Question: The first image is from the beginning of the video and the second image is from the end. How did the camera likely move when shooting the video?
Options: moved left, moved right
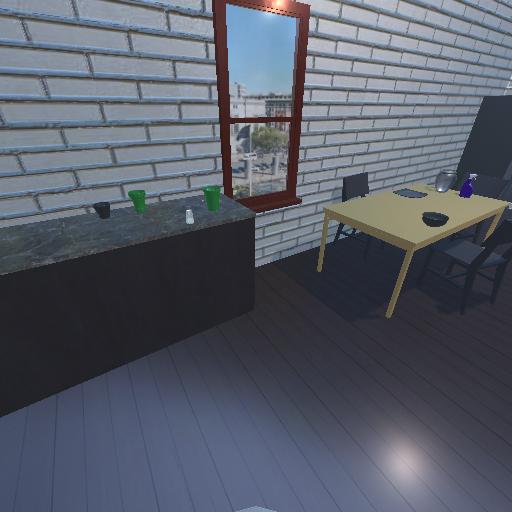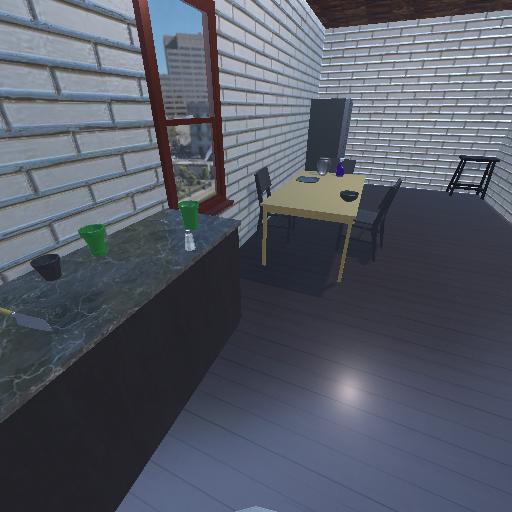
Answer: moved left